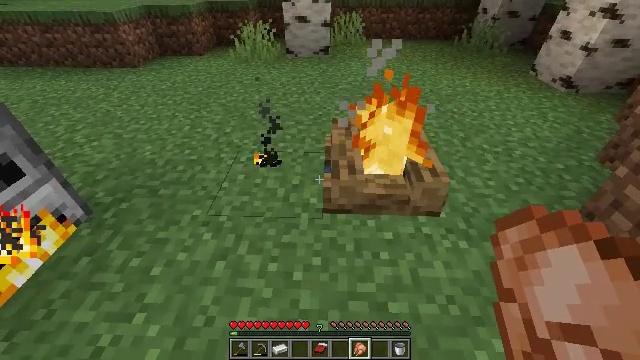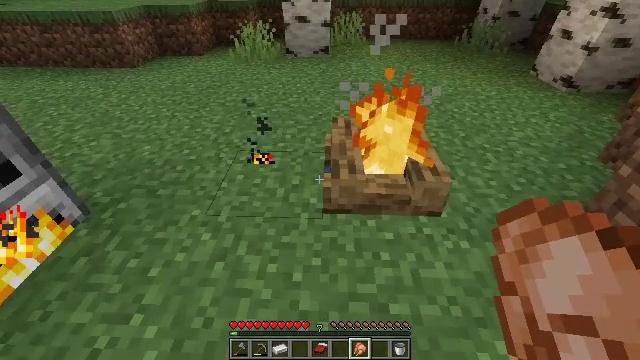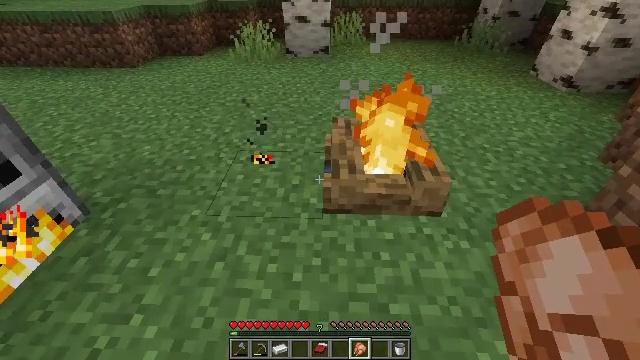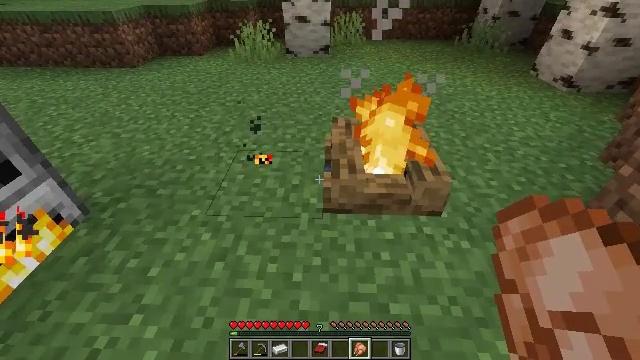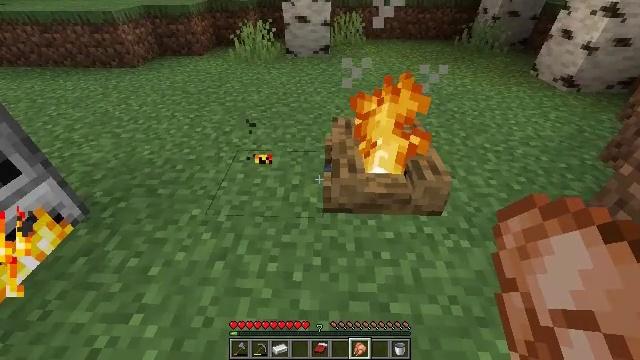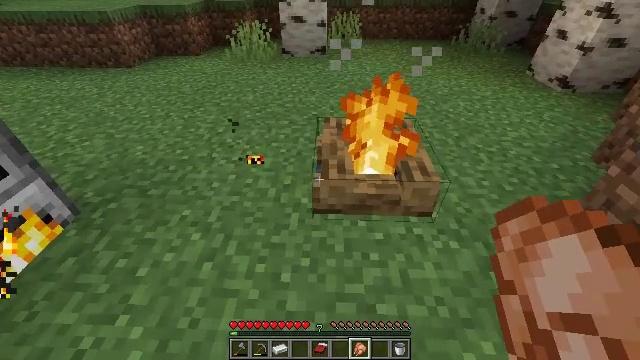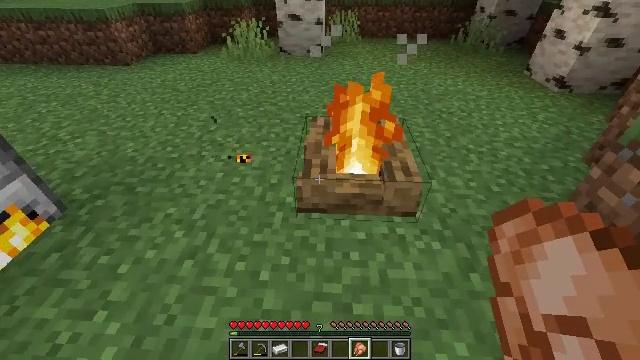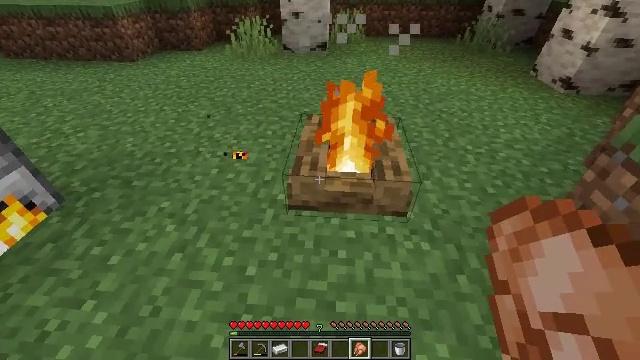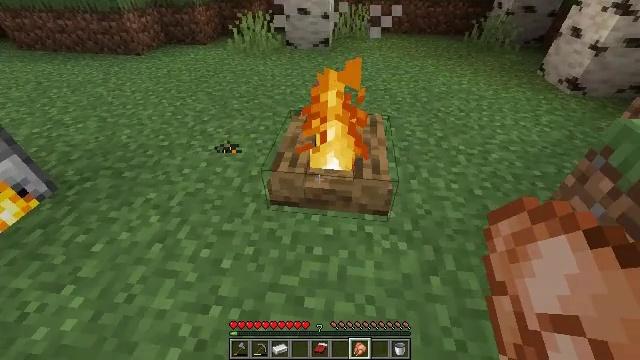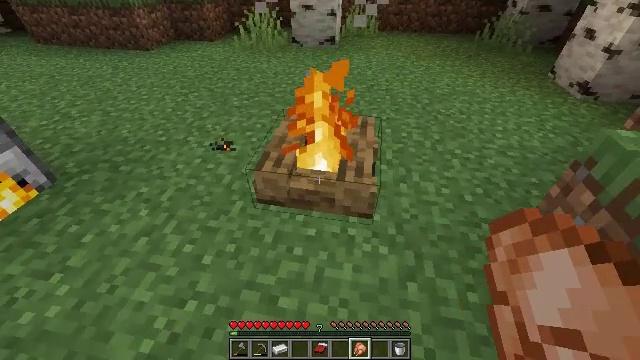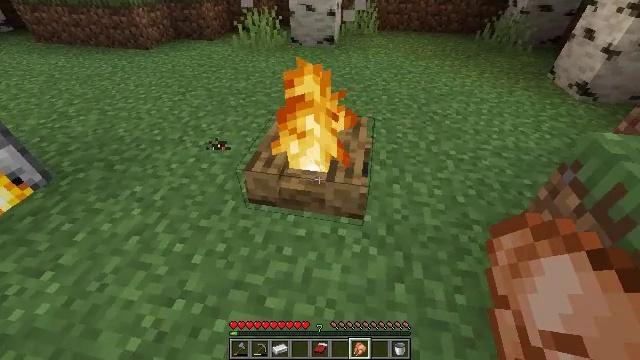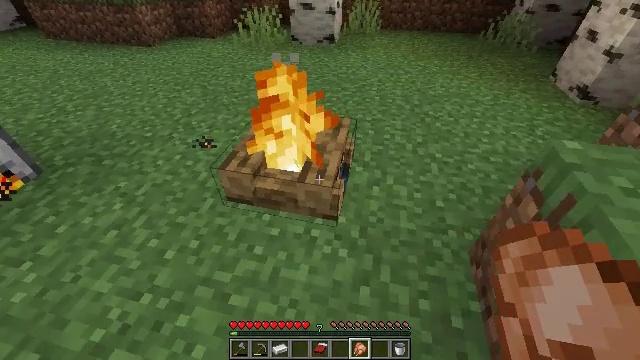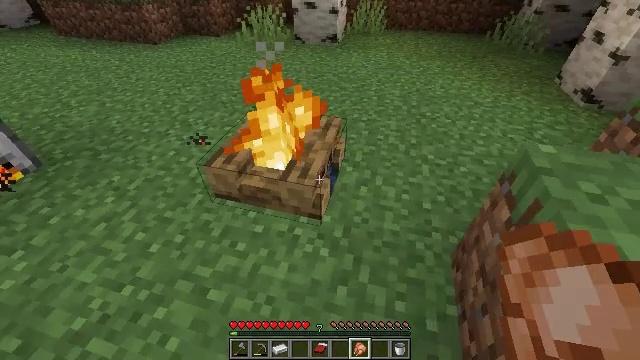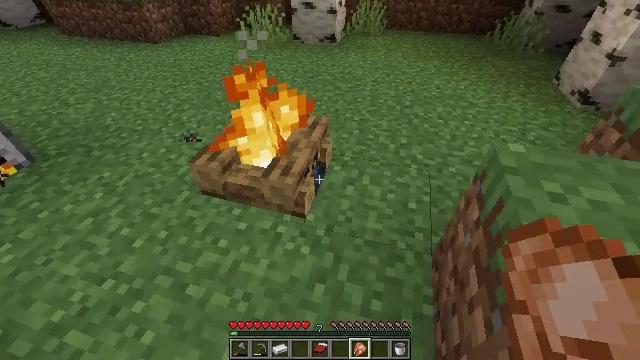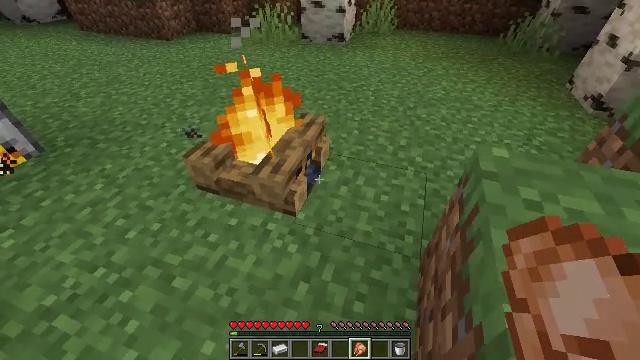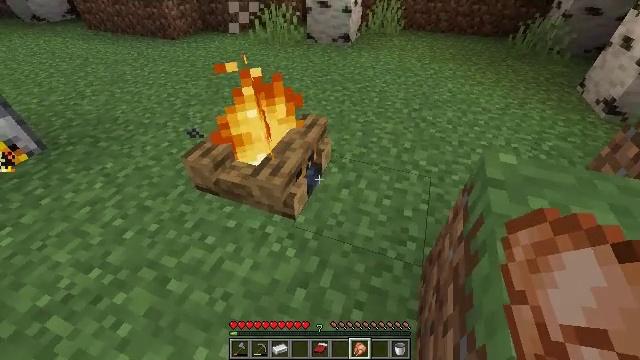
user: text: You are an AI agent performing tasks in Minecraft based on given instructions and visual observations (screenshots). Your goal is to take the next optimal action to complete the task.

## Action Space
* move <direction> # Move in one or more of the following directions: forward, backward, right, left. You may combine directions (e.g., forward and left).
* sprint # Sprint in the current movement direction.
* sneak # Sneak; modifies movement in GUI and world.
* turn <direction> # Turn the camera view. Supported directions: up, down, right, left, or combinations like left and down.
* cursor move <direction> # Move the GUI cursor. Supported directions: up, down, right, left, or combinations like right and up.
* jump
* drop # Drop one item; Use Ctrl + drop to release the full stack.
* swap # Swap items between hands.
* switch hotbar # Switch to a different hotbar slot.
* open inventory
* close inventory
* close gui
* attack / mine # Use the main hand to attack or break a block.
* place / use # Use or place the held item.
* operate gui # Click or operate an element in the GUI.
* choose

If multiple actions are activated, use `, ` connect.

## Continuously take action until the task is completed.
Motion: motion action
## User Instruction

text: Extinguish and mine the campfire.
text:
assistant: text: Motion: no_op
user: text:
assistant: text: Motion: no_op
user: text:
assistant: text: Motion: no_op
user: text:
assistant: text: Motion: no_op
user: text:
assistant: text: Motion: move right
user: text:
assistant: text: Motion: move right
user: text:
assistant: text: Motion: move right, turn left
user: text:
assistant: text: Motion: move right, turn left
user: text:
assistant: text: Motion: move right, turn left
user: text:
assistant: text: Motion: move right
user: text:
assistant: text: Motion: move right, turn left
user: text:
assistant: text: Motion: move right, turn left
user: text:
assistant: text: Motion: move right, turn left
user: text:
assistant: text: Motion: move right, turn left
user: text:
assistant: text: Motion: move right, turn left
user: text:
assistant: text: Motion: move right
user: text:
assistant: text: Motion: move right
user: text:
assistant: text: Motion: move right
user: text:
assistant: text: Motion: move right, turn right
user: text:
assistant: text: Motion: move right, turn right
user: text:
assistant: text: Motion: move right, turn right
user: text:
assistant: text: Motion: move right, turn right
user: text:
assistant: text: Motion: move right, turn right
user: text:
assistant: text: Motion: move right
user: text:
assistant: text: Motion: move right
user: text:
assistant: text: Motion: move right
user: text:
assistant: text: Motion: move right
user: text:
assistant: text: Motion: move right, turn left
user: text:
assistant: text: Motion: move right, turn left
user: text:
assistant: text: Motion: move right, turn left